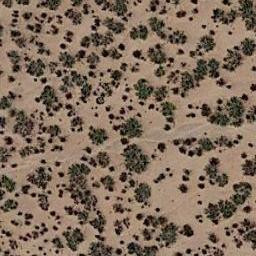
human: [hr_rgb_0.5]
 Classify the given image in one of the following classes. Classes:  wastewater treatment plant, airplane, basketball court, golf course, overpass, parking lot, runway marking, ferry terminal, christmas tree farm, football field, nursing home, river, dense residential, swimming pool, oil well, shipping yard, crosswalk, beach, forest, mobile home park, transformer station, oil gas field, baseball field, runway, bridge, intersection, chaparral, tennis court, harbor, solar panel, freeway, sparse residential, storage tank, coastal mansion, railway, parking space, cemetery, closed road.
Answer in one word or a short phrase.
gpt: chaparral